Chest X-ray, PA view. Patient: 37 years old, sex F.
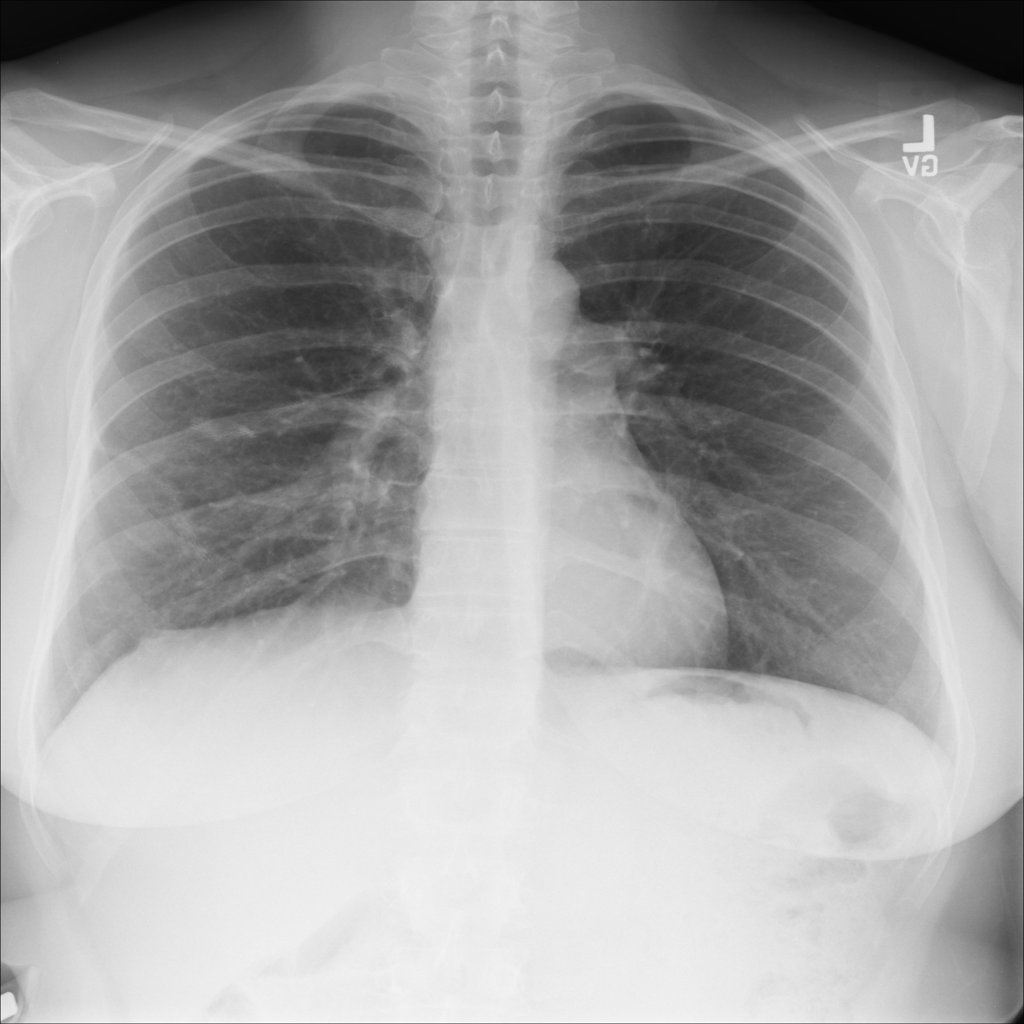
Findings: No Finding